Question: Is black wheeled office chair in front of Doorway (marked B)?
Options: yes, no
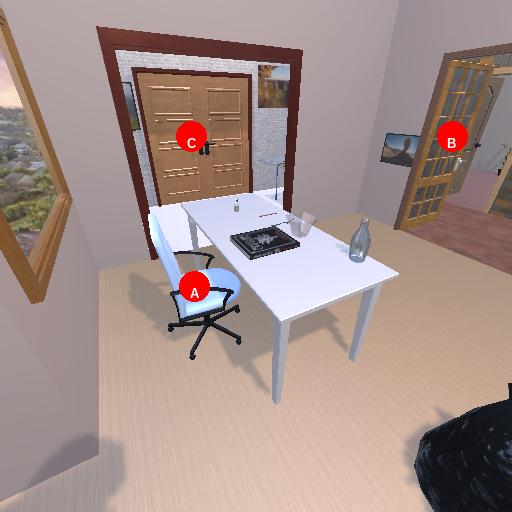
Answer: yes